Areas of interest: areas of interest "Comprehensive Gymnasium"
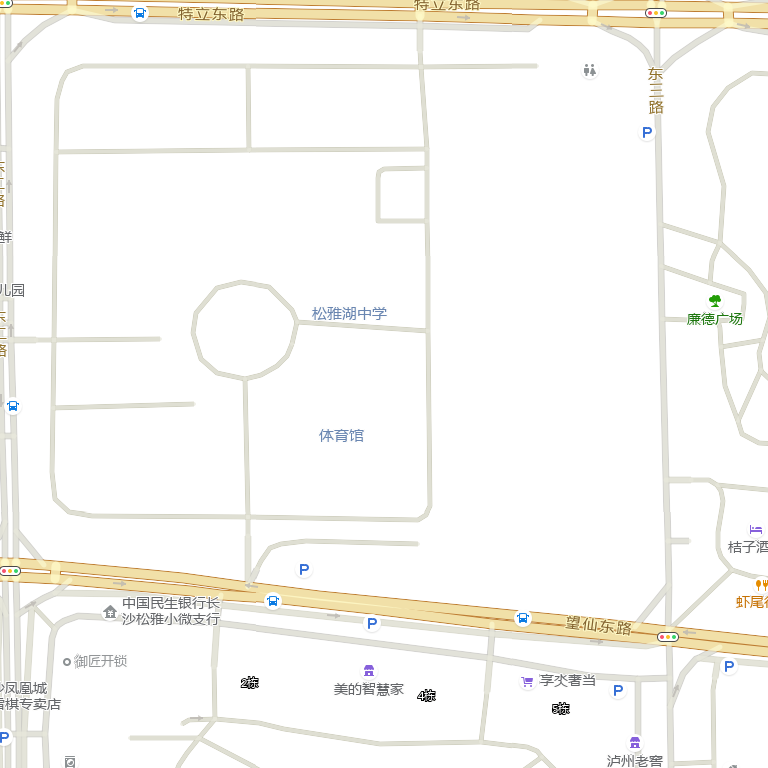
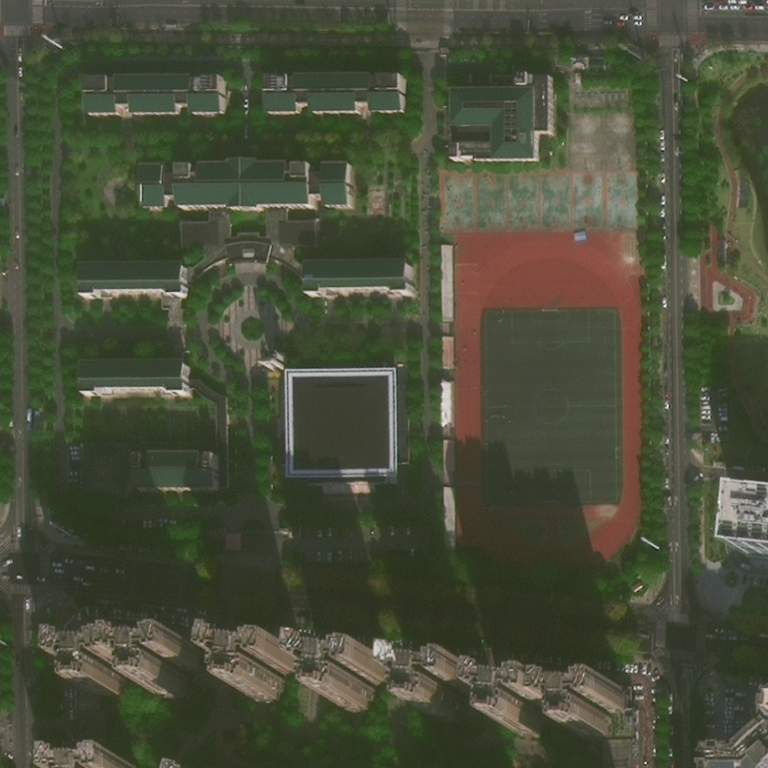